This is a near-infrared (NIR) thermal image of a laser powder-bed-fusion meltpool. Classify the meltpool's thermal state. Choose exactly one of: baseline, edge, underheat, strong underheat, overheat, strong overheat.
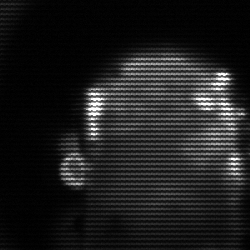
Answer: baseline